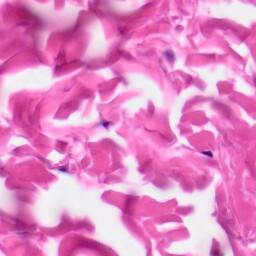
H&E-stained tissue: Skin